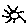
Label: sun